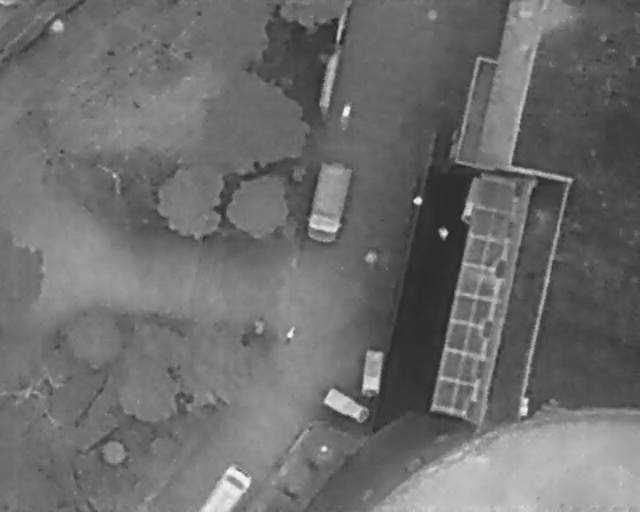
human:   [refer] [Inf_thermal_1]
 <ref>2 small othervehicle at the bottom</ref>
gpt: <box>[[54, 70, 61, 74, 7], [50, 77, 57, 81, 121]]</box>